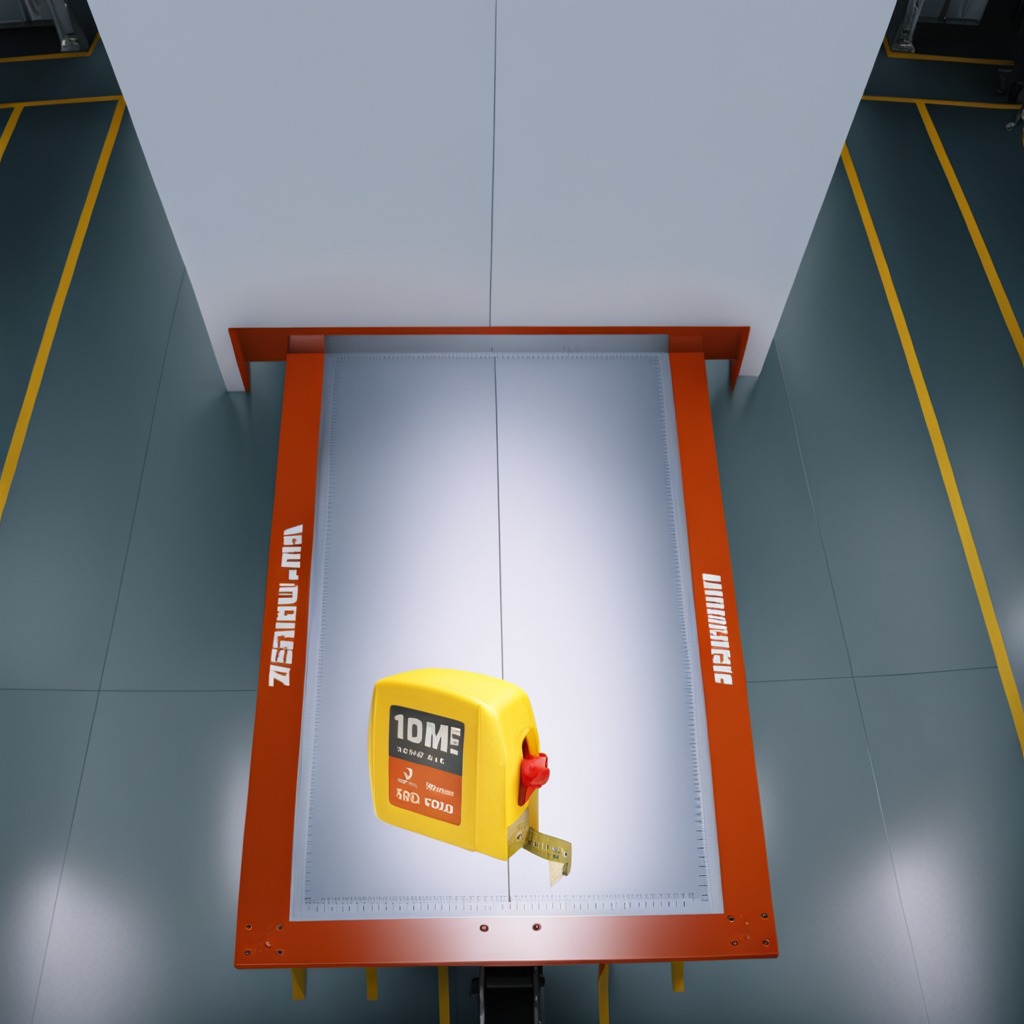
A measuring tape is lying on the toolbox surface in the airplane hangar workshop.